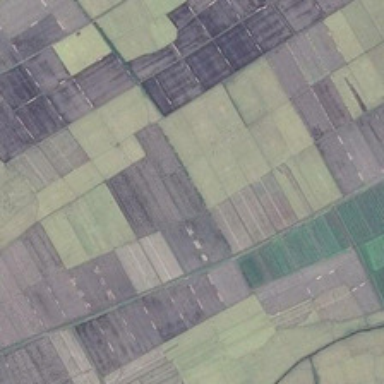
It is a large piece of farmland .